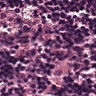
Metastatic tissue present: no